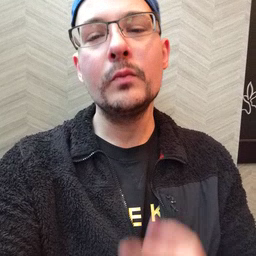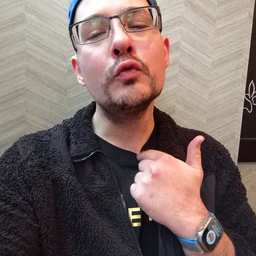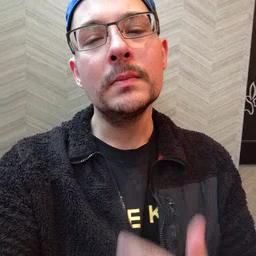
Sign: thirsty